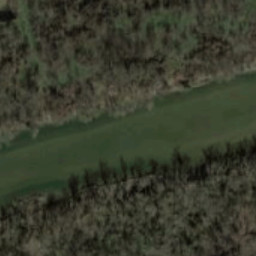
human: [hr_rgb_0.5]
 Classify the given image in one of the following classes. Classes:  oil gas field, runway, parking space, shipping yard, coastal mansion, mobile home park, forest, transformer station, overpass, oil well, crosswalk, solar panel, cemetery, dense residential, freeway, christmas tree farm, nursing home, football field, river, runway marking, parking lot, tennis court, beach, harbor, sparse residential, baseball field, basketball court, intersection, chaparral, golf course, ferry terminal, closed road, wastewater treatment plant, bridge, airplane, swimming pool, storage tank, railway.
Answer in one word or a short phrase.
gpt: river